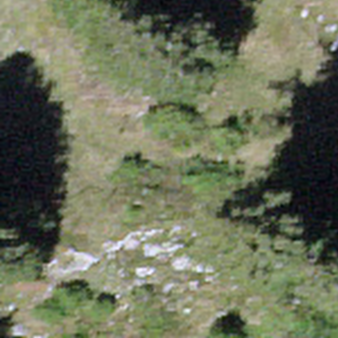
Label: other